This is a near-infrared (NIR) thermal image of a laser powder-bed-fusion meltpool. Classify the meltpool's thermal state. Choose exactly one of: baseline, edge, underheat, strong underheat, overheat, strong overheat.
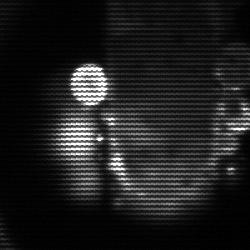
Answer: strong underheat